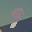
Label: 9